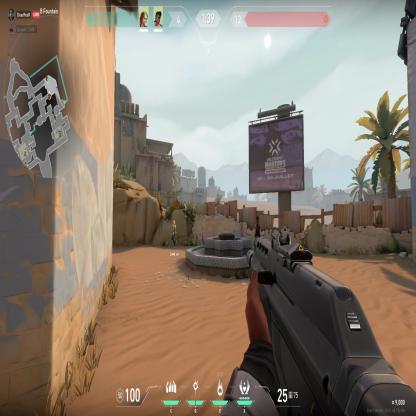
Label: teammate